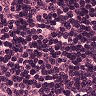
Metastatic tissue present: no